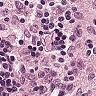
Metastatic tissue present: no